Question:
I need to calculate the location of the yellow star on the plane, in flat plane <URL>.
So first I need to project a vector from the eye, through the pink square, and find the resulting location on the plane (find the yellow star).
Everything is in tangent space already. So I know the location and direction of the eye, and the location of the pink square, in relation to the center of the plane (tangent space).
The resulting yellow star must be on the plane. So its position with respect to the direction of the blue arrow must be always zero. In the above image, it would have a positive value for its position with respect to the green and red arrows.
I've been trying to figure out how to do this using math such as <URL>, but I can't seem to wrap my head around it.
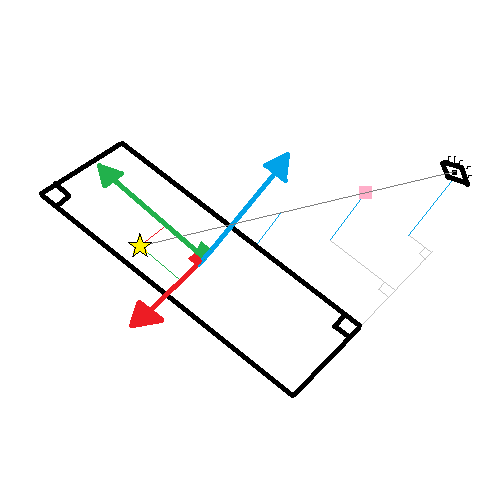
Answer: So the camera has 3d location vector and direction vector . The plane is defined by 'z=0' which you use on the equation of the line
'''
z = r_z + t * e_z = 0 } t = -r_z/e_z
'''
the coordinate are then
'''
x = r_x + t * e_x
y = r_y + t * e_y
'''
I assume that everything is already expressed in the desired coordinate system with along the -axis.